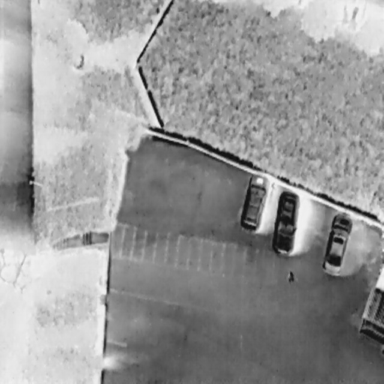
There are four objects shown in the infrared image, including three Cars, and a Person.